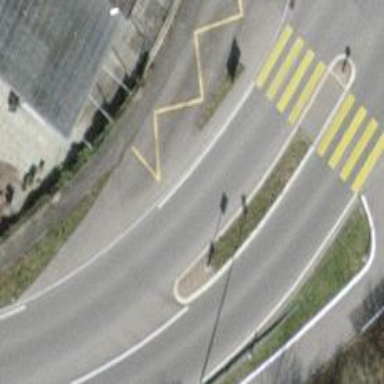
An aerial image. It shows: Bus stop with designated public transport stop position.